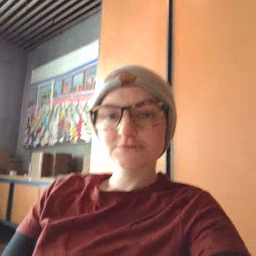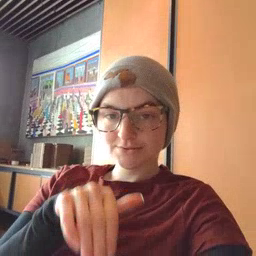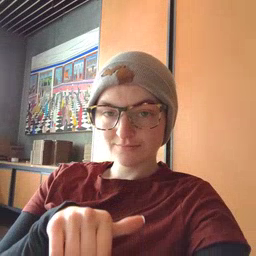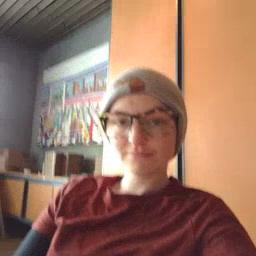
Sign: night